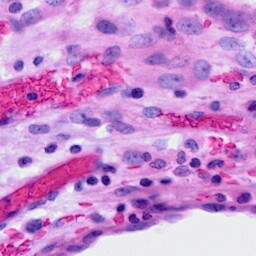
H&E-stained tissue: Ovarian